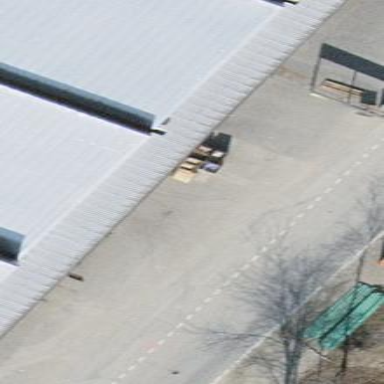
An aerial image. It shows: View of roof of building.